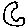
Label: moon